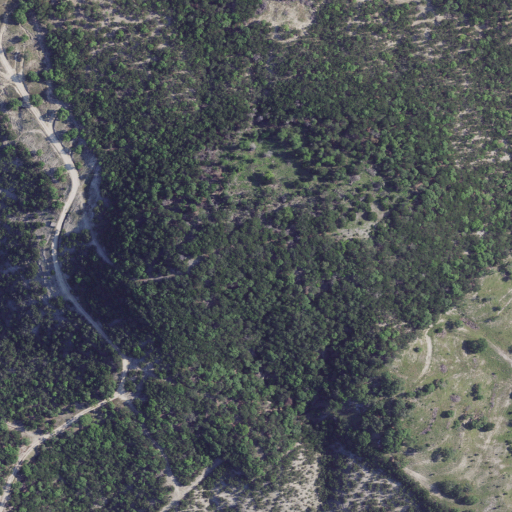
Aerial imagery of mountain in Texas named Town Mountain containing evergreen forest, shrub, open development, grassland, low intensity development, and medium intensity development